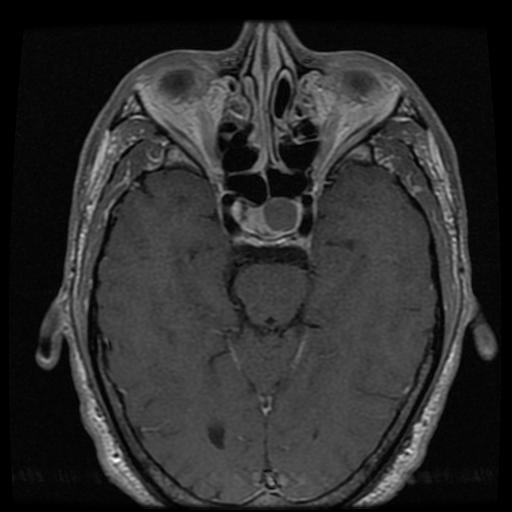
Label: pituitary